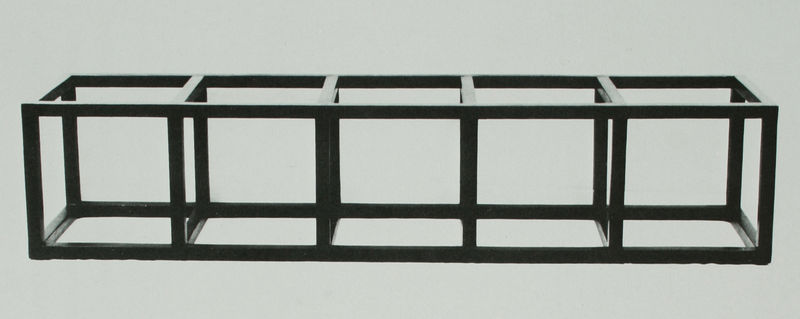
Titel: Floor Structure Black
Künstler: Sol Lewitt
Standort: New York
Institution: Collection Dorothy and Herbert Vogel
Schlagwörter: schatten, grau, holz, licht, raum, schwarz, weiss, regal, fünf, möbel, modern, glanz, metall, gestell, plastik, foto, fotografie, hässlich, würfel, horizontal, sol, verbunden, objekt, streben, lewitt, installation, kubus, querstreben, längsstreben, lewit, hohlplastik, leimverbindung